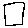
Label: square